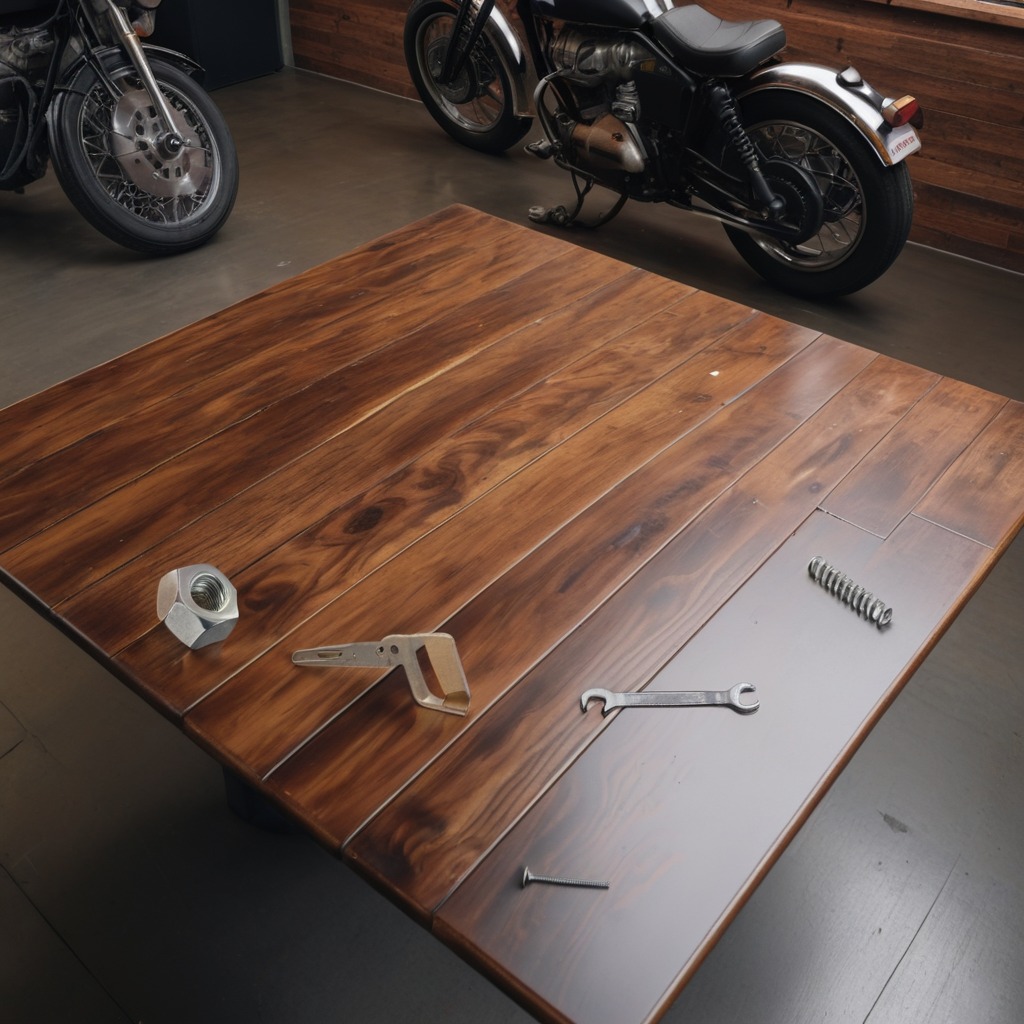
A metal machine screw, a coiled metal spring, a handheld metal saw, a metal nut, and a wrench are lying on an oil-spilled wooden table in a vintage motorcycle garage.